Question: I have a JPanel 200x200.
I trying to create a function that will generate random parabola's with the bounds of the JPanel, with a constraint that the height can't be lower than a 100 (middle of the screen), I basically want to move a shape around these parabolas

Here is some code I'm using to get started:
'''
Random random = new Random(); int y; int x;
int size = random.nextInt(10);
int translation = random.nextInt(50);
int height = random.nextInt(100) - 200; //between 100 and 200
'''
//Parabola functions : y = ((x/7 - 30))^2
// x and y are coordiates of where the shape is drawn
'''
while(y != 200){
y = (float)Math.pow((float)xloc / size - translation ,2) + height;
x++;
}
'''
I've been researching about FlatteningPathIterator but not too sure how to use them. my function
'''
y = (float)Math.pow((float)xloc / size - translation ,2) + height;'
'''
prints parabola's sometimes outside the bounds, how would i edit it to print parabola's inside the bounds?
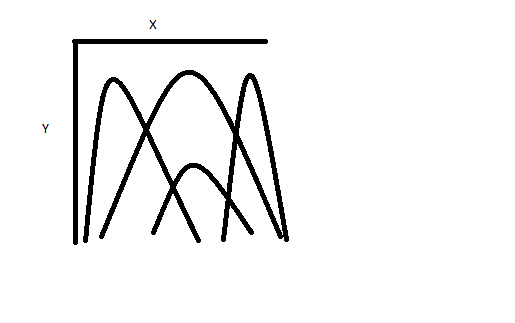
Answer: There is a Java Swing shape generator for this called Quad2dCurve. The 'getPathIterator' call gives you an enumerator for points on the curve.
Here is some example code:
'''
import java.awt.*;
import java.awt.event.*;
import java.awt.geom.*;
import java.util.Random;
import javax.swing.*;
final class TestCanvas extends JComponent {
int size = 200;
int n = 10;
float[] ph = new float[n];
float[] pw = new float[n];
float[] px = new float[n];
Random gen = new Random();
TestCanvas() {
makeRandomParabolas();
setFocusable(true);
addKeyListener(new KeyAdapter() {
@Override
public void keyPressed(KeyEvent e) {
makeRandomParabolas();
repaint();
float [] coords = new float [6];
for (int i = 0; i < n; i++) {
PathIterator pi = getQuadCurve(i).getPathIterator(null, 0.1);
System.out.print(i + ":");
while (!pi.isDone()) {
switch (pi.currentSegment(coords)) {
case PathIterator.SEG_MOVETO:
System.out.print(" move to");
break;
case PathIterator.SEG_LINETO:
System.out.print(" line to");
break;
default:
System.out.print(" unexpected");
break;
}
System.out.println(" (" + coords[0] + "," + coords[1]+")");
pi.next();
}
System.out.println();
}
}
});
}
QuadCurve2D.Float getQuadCurve(int i) {
return new QuadCurve2D.Float(px[i] - pw[i], size,
px[i], size - (2 * ph[i]),
px[i] + pw[i], size);
}
void makeRandomParabolas() {
for (int i = 0; i < n; i++) {
float x = 0.2f + 0.6f * gen.nextFloat();
px[i] = size * x;
pw[i] = size * (Math.min(x, 1 - x) * gen.nextFloat());
ph[i] = size * (0.5f + 0.5f * gen.nextFloat());
}
}
@Override
protected void paintComponent(Graphics g0) {
Graphics2D g = (Graphics2D) g0;
for (int i = 0; i < n; i++) {
g.draw(getQuadCurve(i));
}
}
}
public class Main extends JFrame {
public Main() {
setLocationRelativeTo(null);
setDefaultCloseOperation(JFrame.EXIT_ON_CLOSE);
getContentPane().add(new TestCanvas());
getContentPane().setPreferredSize(new Dimension(200, 200));
pack();
}
public static void main(String[] args) {
SwingUtilities.invokeLater(new Runnable() {
@Override
public void run() {
new Main().setVisible(true);
}
});
}
}
'''